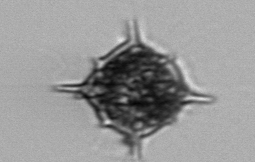
Label: Dictyocha